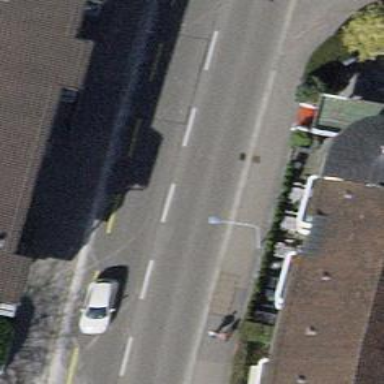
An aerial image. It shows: Tertiary road with asphalt surface. There is separate sidewalk on one side and cycle lane on the left.